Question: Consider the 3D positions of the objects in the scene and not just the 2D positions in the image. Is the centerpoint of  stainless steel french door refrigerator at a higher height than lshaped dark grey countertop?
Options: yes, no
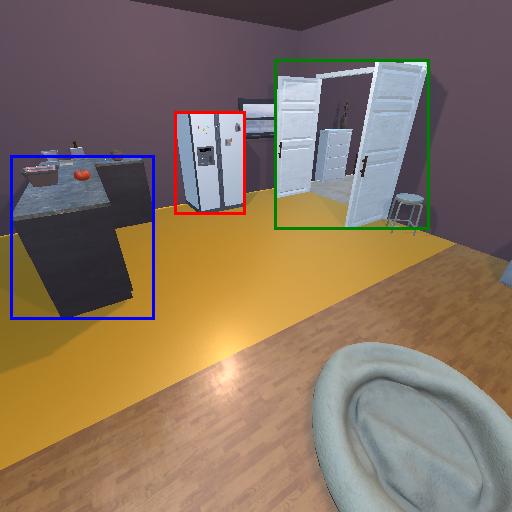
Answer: yes